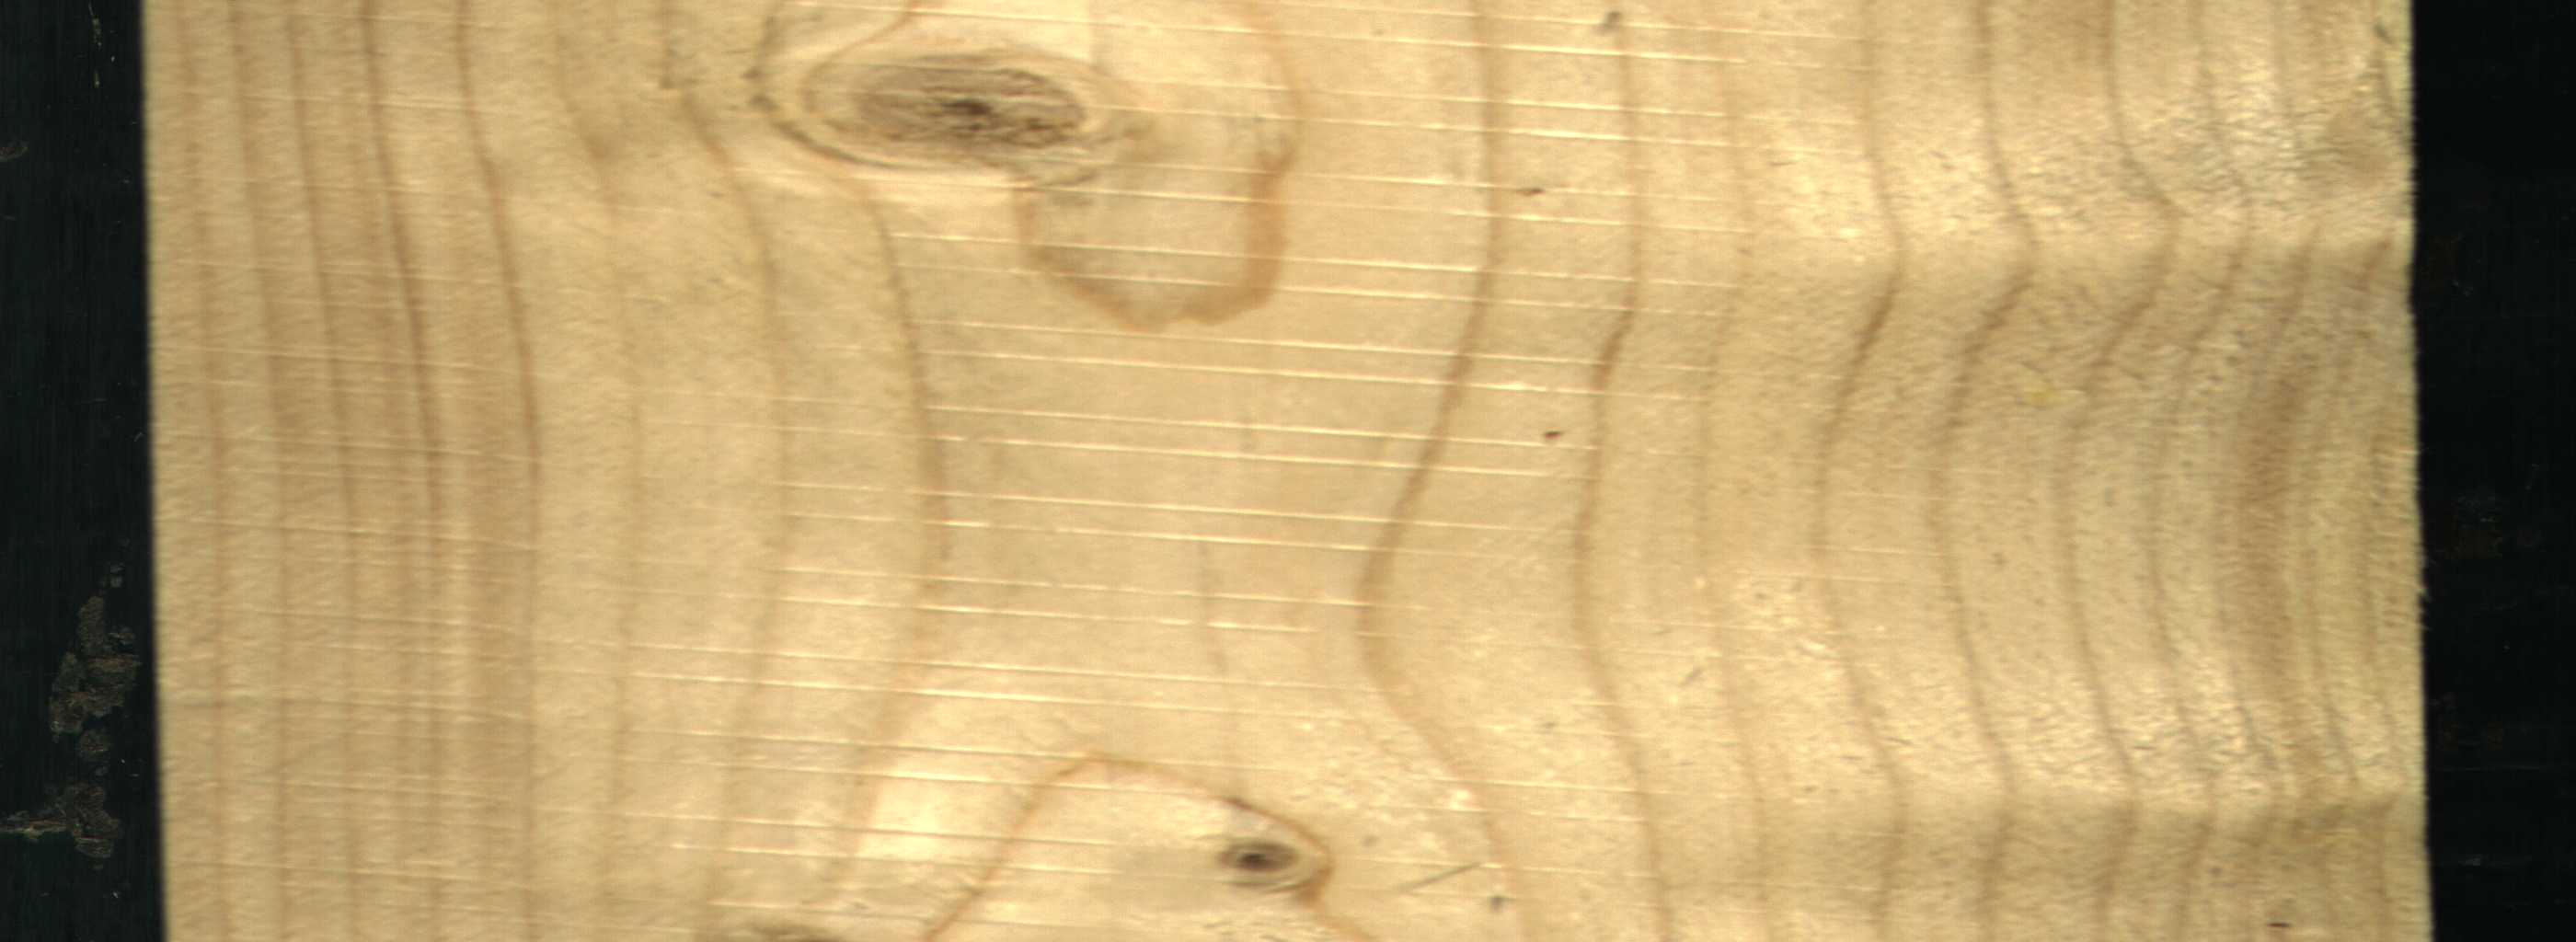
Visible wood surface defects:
Live_Knot
Live_Knot